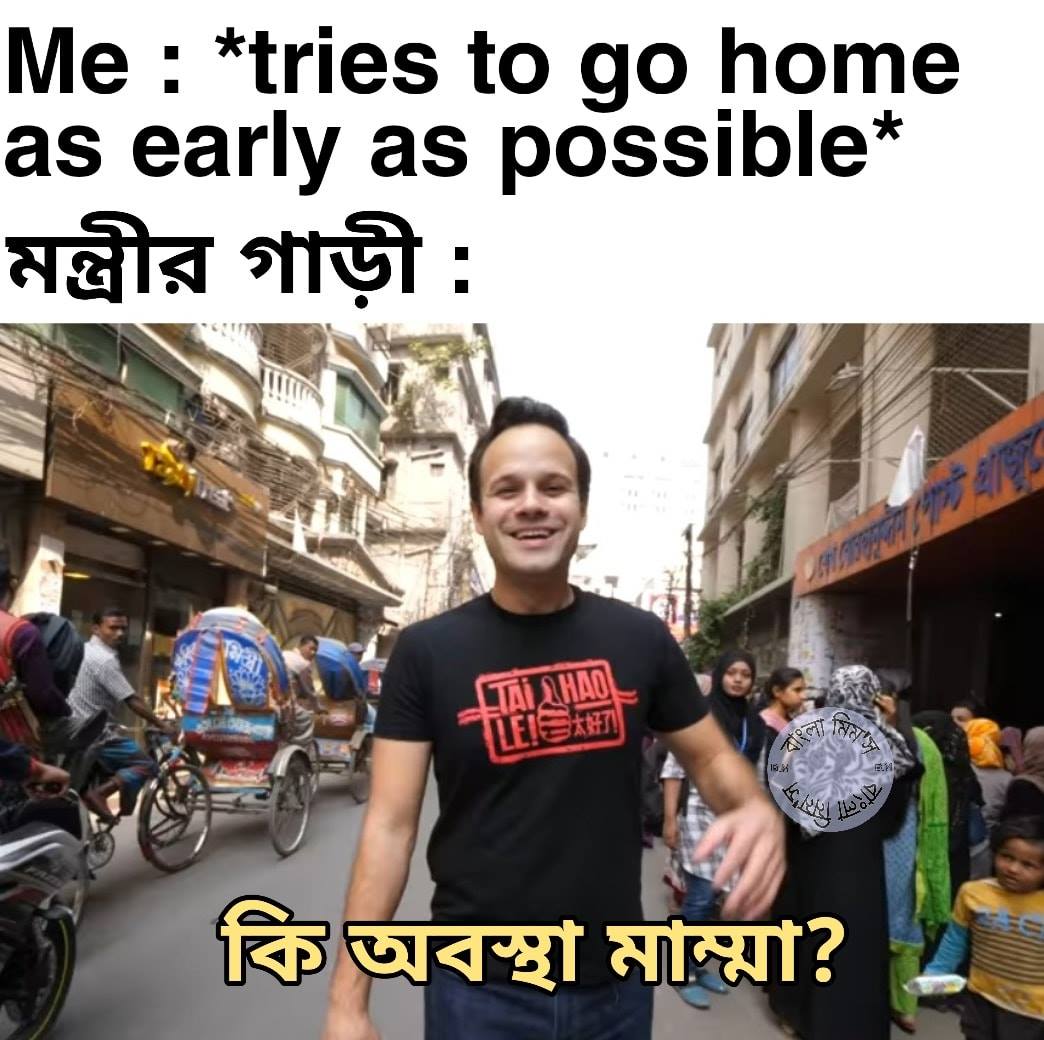
Caption: Me : *tries to go home as early as possible*    মন্ত্রীর গাড়ীঃ     কি অবস্থা মাম্মা ?
Label: non-hate